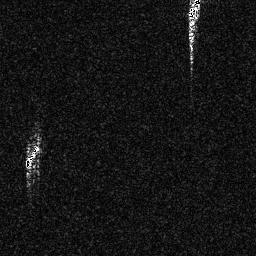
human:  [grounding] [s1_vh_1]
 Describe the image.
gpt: In the satellite image, there is  <ref>1 small ship </ref> <box>[[9, 55, 15, 66, 0]]</box> located at left,  <ref>1 small ship </ref> <box>[[71, 0, 78, 7, 0]]</box> located at top right.